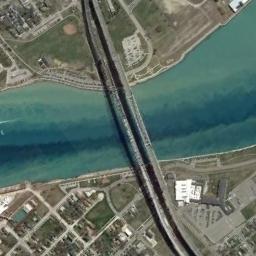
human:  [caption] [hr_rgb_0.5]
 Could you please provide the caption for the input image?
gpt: A magnificent bridge built on a blue river while some buildings and green plants on both sides of the river .

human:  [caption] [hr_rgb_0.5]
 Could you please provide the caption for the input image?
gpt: There is a bridge over the river with many buildings and grass beside .

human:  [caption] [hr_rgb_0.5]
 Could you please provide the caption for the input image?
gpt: Under the bridge is a bar-shaped island .

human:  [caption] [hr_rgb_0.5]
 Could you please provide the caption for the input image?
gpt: A bridge with green belts in the middle connects the land on both sides of the blue river, And there are many buildings and roads on the land .

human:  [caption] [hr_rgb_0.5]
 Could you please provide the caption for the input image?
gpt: Lots of green plants are around the bridge .